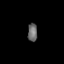
Tissue: prostate
Cell type: T cells
Senescence score: 0.3106
Nuclear area (px): 168
Mean DAPI intensity: 105.655